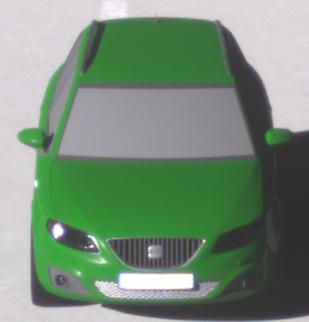
Make: SEAT
Model: Exeo ST 1.6
Detailed model: Exeo (3R) ST
Model produced from: 2010/05
Model produced until: 2010/08
Doors: 5
Color: green
Road condition: dry road
Daytime: morning or afternoon
Contrast: high contrast